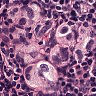
Metastatic tissue present: yes